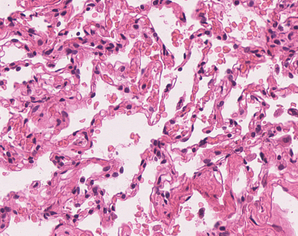
Tumor epithelial tissue: no
Tumor-associated stroma tissue: no
Normal tissue: yes